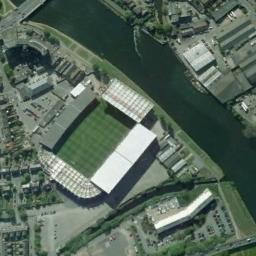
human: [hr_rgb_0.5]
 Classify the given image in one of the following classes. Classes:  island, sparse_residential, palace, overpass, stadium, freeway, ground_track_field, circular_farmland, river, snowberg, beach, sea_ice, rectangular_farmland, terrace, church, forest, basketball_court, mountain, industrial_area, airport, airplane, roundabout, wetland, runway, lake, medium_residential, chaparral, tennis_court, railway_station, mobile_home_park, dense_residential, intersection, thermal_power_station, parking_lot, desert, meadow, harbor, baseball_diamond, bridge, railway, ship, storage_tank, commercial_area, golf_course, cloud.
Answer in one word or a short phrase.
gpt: stadium